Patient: sex F, age 49
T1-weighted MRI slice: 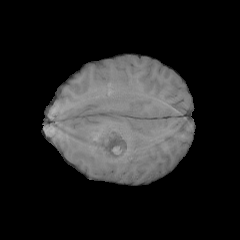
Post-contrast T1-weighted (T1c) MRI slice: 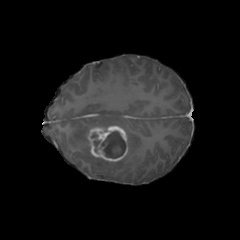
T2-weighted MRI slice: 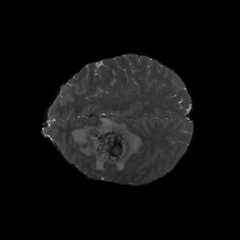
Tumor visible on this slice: yes
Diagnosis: Glioblastoma, IDH-wildtype
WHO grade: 4